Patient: sex M, age 30
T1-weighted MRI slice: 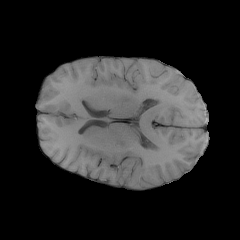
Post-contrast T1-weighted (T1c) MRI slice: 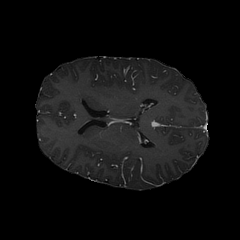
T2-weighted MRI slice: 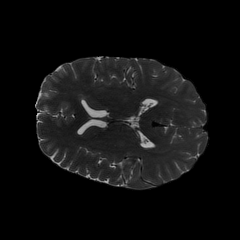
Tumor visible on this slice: no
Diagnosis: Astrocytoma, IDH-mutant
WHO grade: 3